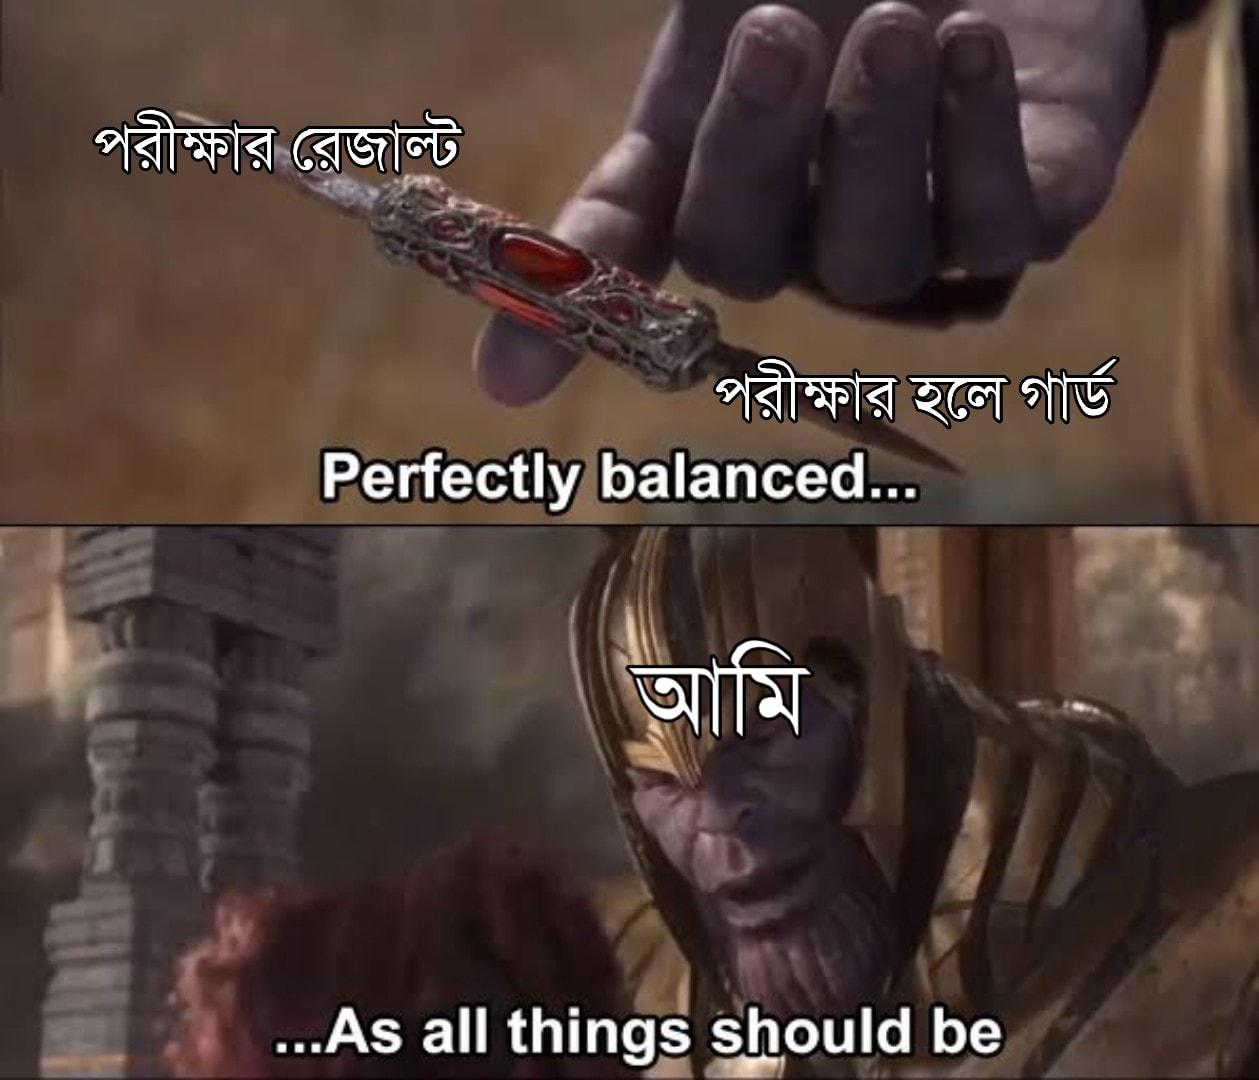
Caption: পরীক্ষার রেজাল্ট    পরীক্ষার হলে গার্ড     Perfectly balanced...       আমি   .... As all things should be
Label: hate